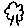
Label: tree